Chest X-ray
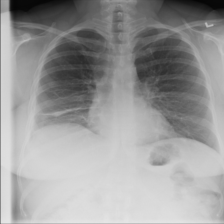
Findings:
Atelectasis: negative
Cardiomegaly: negative
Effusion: negative
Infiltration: negative
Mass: negative
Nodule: negative
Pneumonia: negative
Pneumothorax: negative
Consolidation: negative
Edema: negative
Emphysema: negative
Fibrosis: negative
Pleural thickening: negative
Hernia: negative